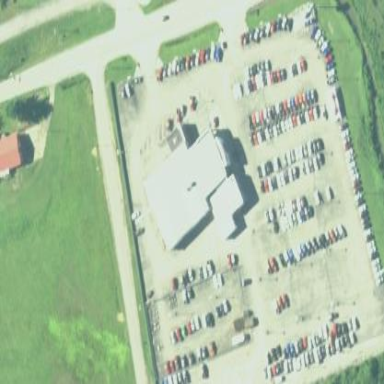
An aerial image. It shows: Building that houses car shop.